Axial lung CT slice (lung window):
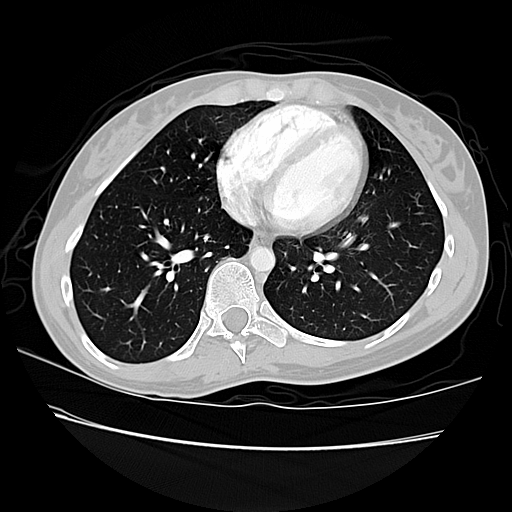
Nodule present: no